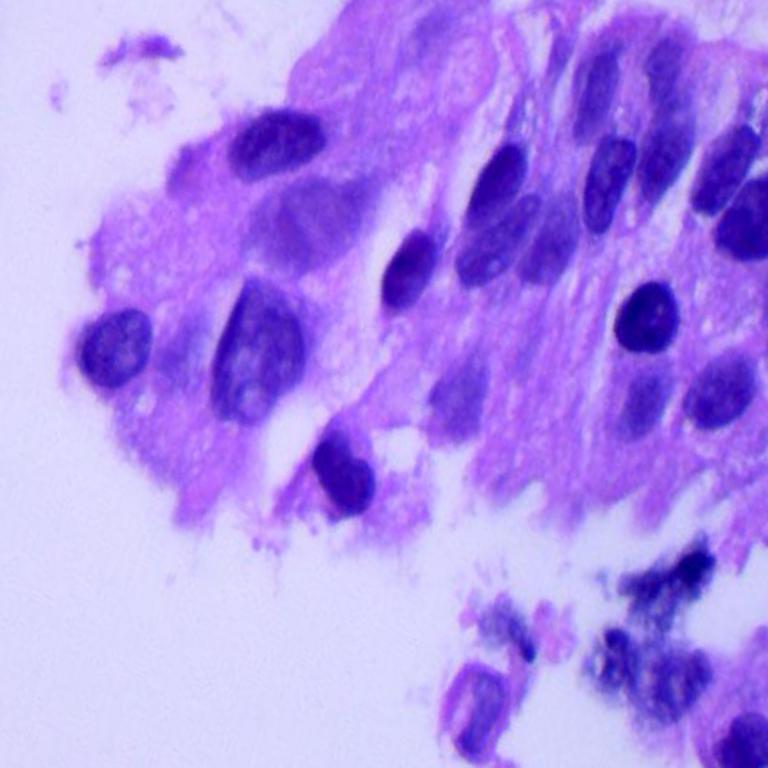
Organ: lung
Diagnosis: adenocarcinomas